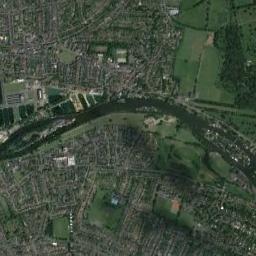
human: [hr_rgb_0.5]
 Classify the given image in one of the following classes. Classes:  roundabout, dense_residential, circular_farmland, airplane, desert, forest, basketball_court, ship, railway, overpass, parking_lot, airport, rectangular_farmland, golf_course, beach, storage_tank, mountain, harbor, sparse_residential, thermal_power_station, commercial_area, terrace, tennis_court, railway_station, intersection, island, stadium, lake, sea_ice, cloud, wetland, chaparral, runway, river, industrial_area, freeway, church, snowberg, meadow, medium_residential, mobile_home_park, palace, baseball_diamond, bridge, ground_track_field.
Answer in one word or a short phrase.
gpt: river